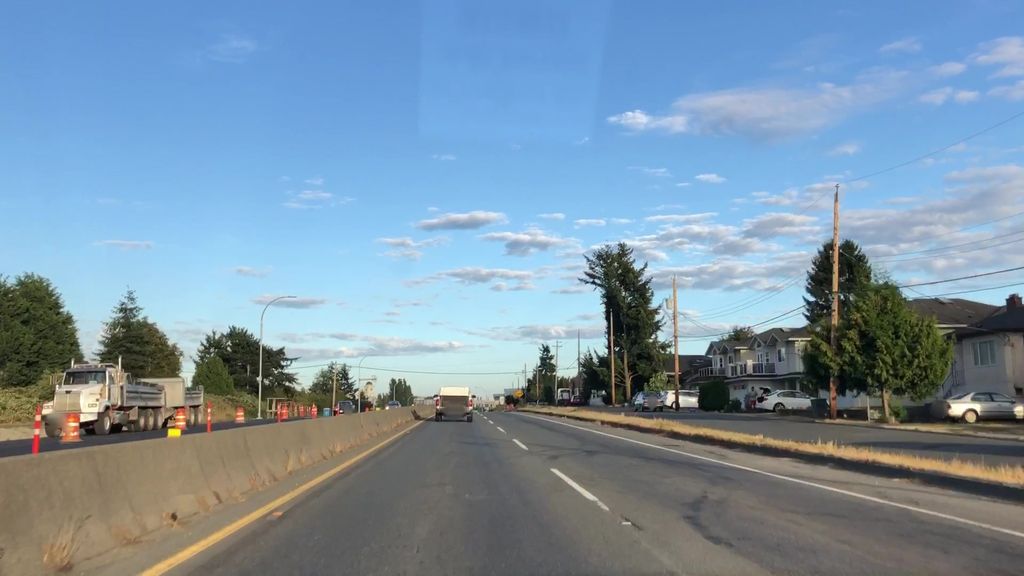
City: victoria